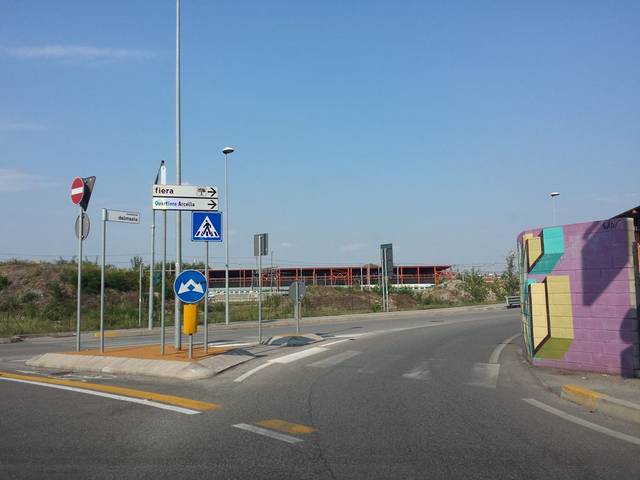
Region: Italy
Coordinates: 45.419, 11.869